Chest X-ray. View position: PA
Patient age: 18
Patient sex: M
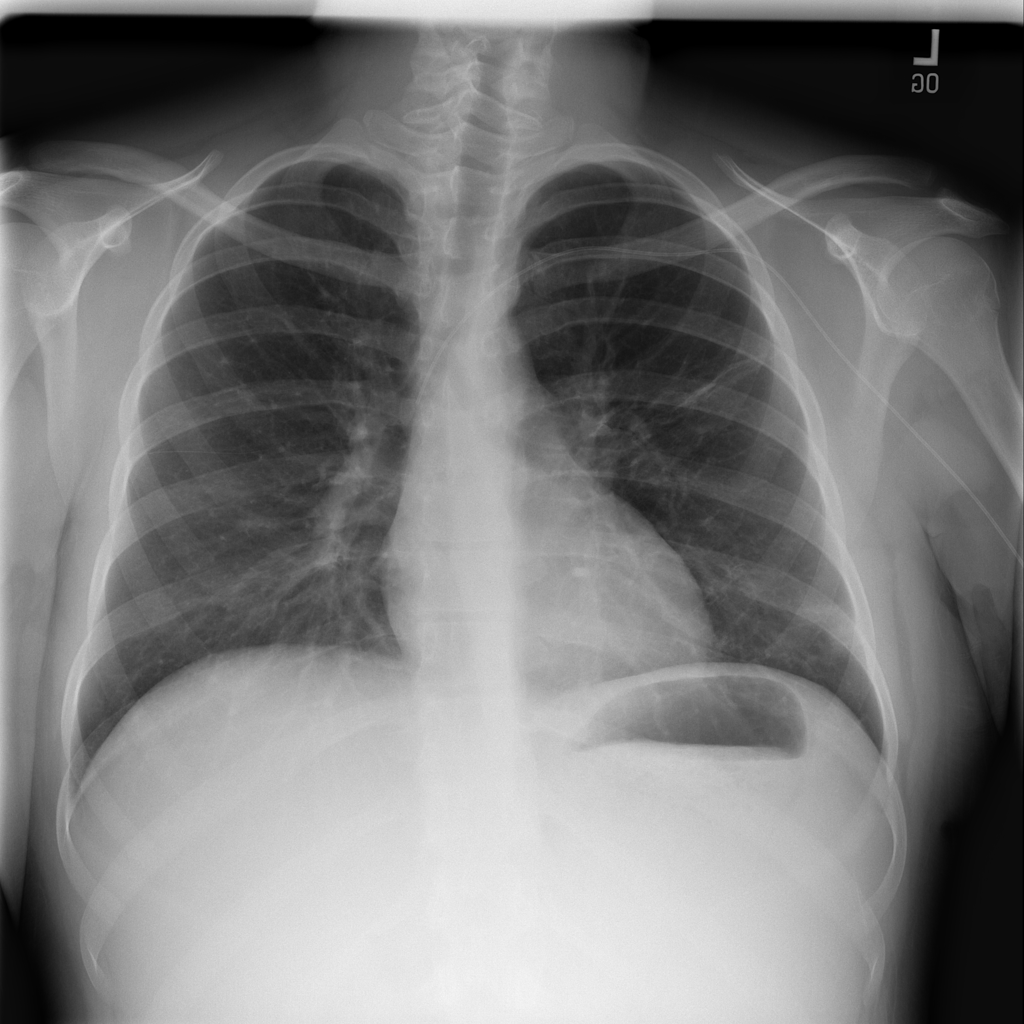
Finding: Pneumothorax